Question: I have a request from a customer to use a certain font in a iOS 7 project because it has <URL>.
Is there any way to activate those numbers for a NSAttributedString? As default lining numbers are used, that are included in the font as-well.
---
Here is an example. Both lines have the same font with no variant (Regular), once with medieval numbers activated, the second wit the default lining numbers.

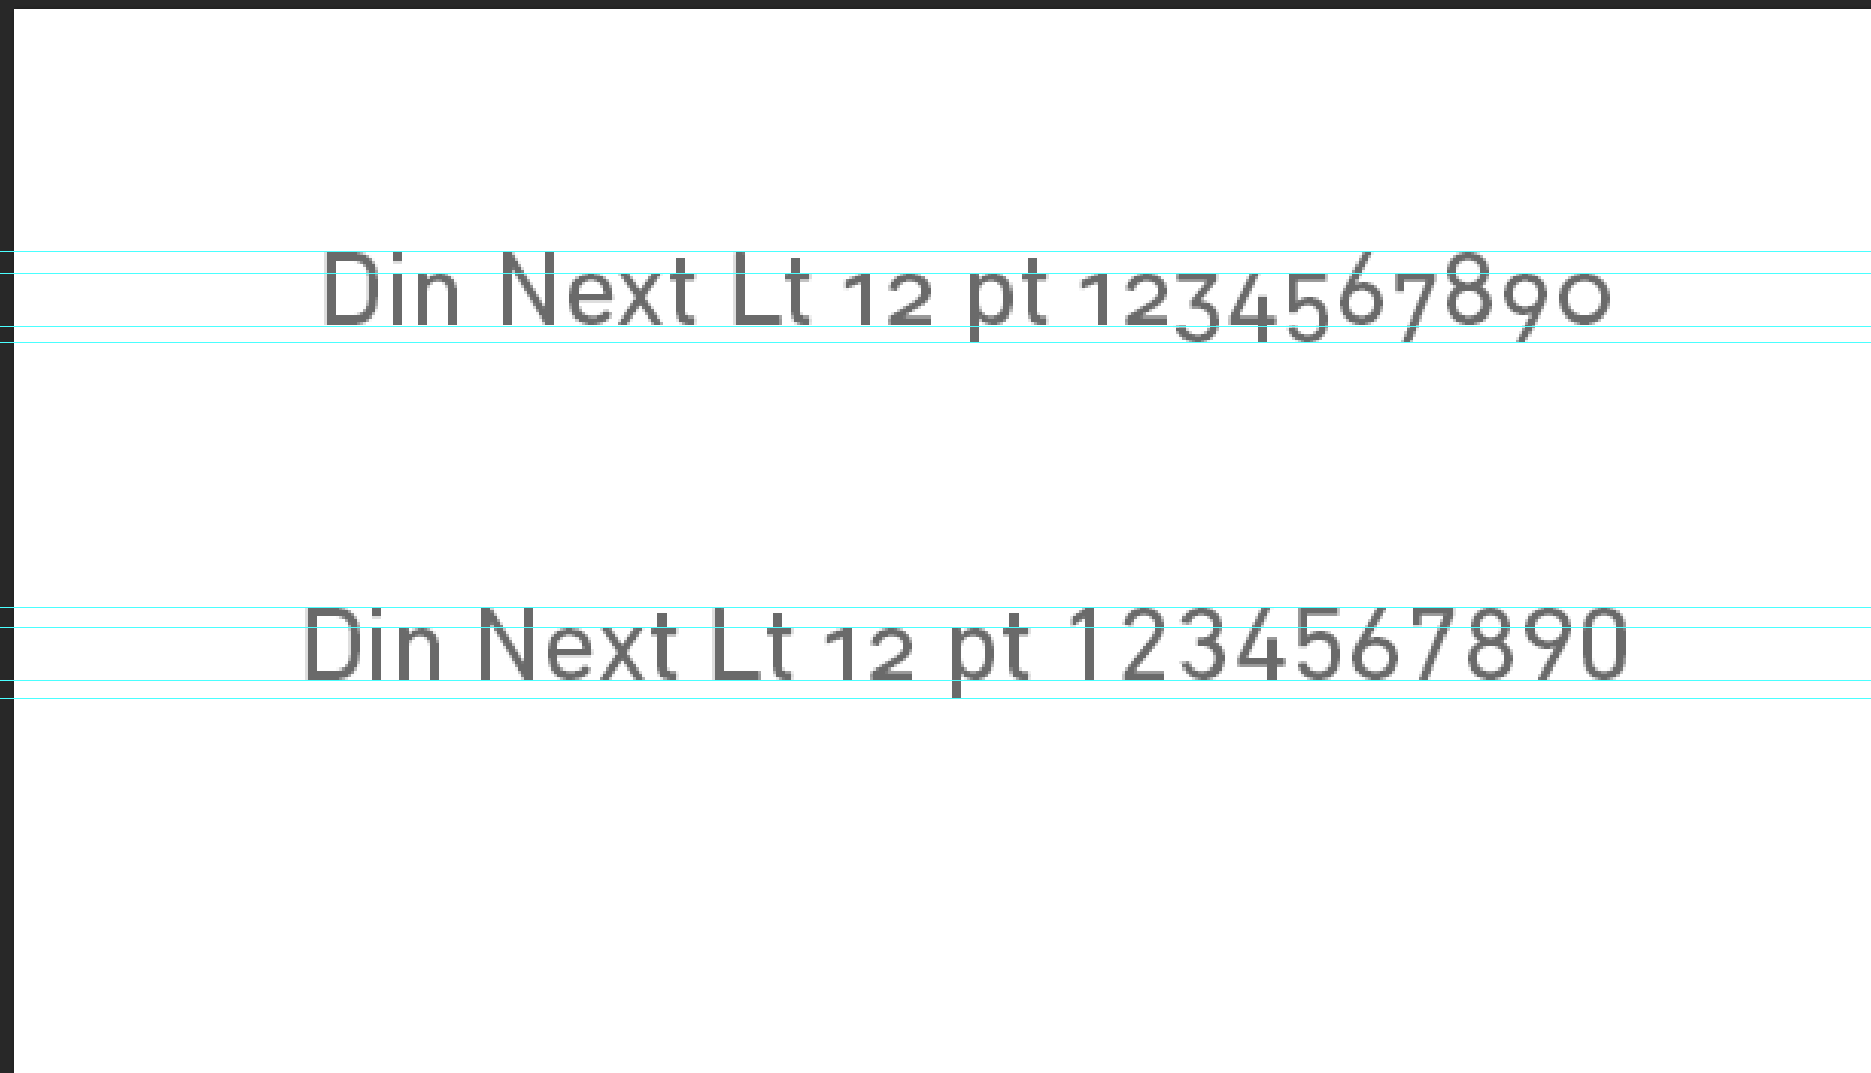
Answer: These are called and can be turned on using 'UIFontDescriptor'.
First, you need to import CoreText for some constants:
'''
#import <CoreText/SFNTLayoutTypes.h>
or
@import CoreText.SFNTLayoutTypes;
'''
Then create font using font descriptor. Here I use family:
'''
NSDictionary *lowercaseNumbers = @{
UIFontFeatureTypeIdentifierKey: @(kNumberCaseType),
UIFontFeatureSelectorIdentifierKey: @(kLowerCaseNumbersSelector),
};
UIFontDescriptor *descriptor = [[UIFontDescriptor alloc] initWithFontAttributes:
@{
UIFontDescriptorFamilyAttribute: @"Georgia",
UIFontDescriptorFeatureSettingsAttribute:@[ lowercaseNumbers ],
}];
UIFont *font = [UIFont fontWithDescriptor:descriptor size:15];
'''
Result:

As pointed out, has only lowercase numbers, so the result is irrelevant. However, confirmed this code works on supported fonts. Thanks.

The top line was generated with
'''
UIFont *font = [UIFont fontWithName:@"DIN Next LT Pro" size:12];
if (font)
label.font = font;
'''
the second line with
'''
NSDictionary *lowercaseNumbers = @{ UIFontFeatureTypeIdentifierKey:@(kNumberCaseType), UIFontFeatureSelectorIdentifierKey: @(kLowerCaseNumbersSelector)};
UIFontDescriptor *descriptor = [[UIFontDescriptor alloc] initWithFontAttributes:
@{UIFontDescriptorFamilyAttribute: @"DIN Next LT Pro",UIFontDescriptorFeatureSettingsAttribute:@[ lowercaseNumbers ]}];
UIFont *font = [UIFont fontWithDescriptor:descriptor size:12];
if (font)
label.font = font;
'''